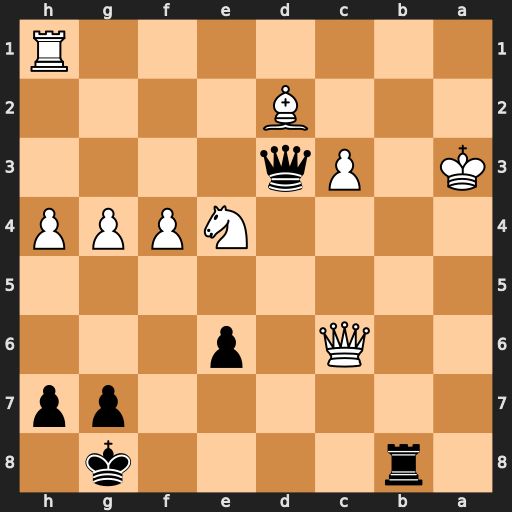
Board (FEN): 1r4k1/6pp/2Q1p3/8/4NPPP/K1Pq4/3B4/7R
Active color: b
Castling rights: -
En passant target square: -
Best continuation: Qc2 Qxe6+ Kh8 Qd5 Qb2+